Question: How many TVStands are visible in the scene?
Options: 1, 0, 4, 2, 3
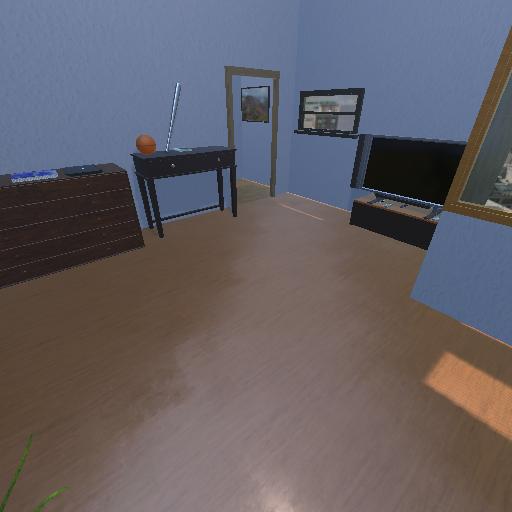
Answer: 1